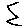
Label: zigzag